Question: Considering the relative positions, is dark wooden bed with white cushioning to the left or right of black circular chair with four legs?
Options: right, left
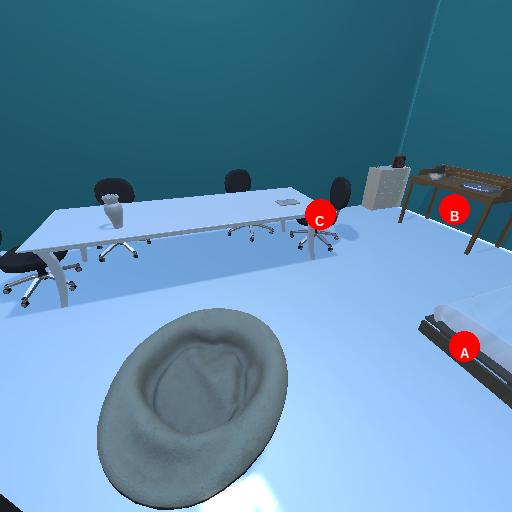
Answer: right